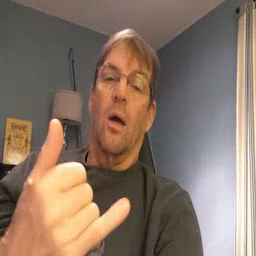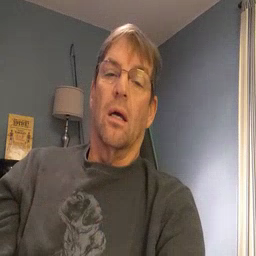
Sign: now